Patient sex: M
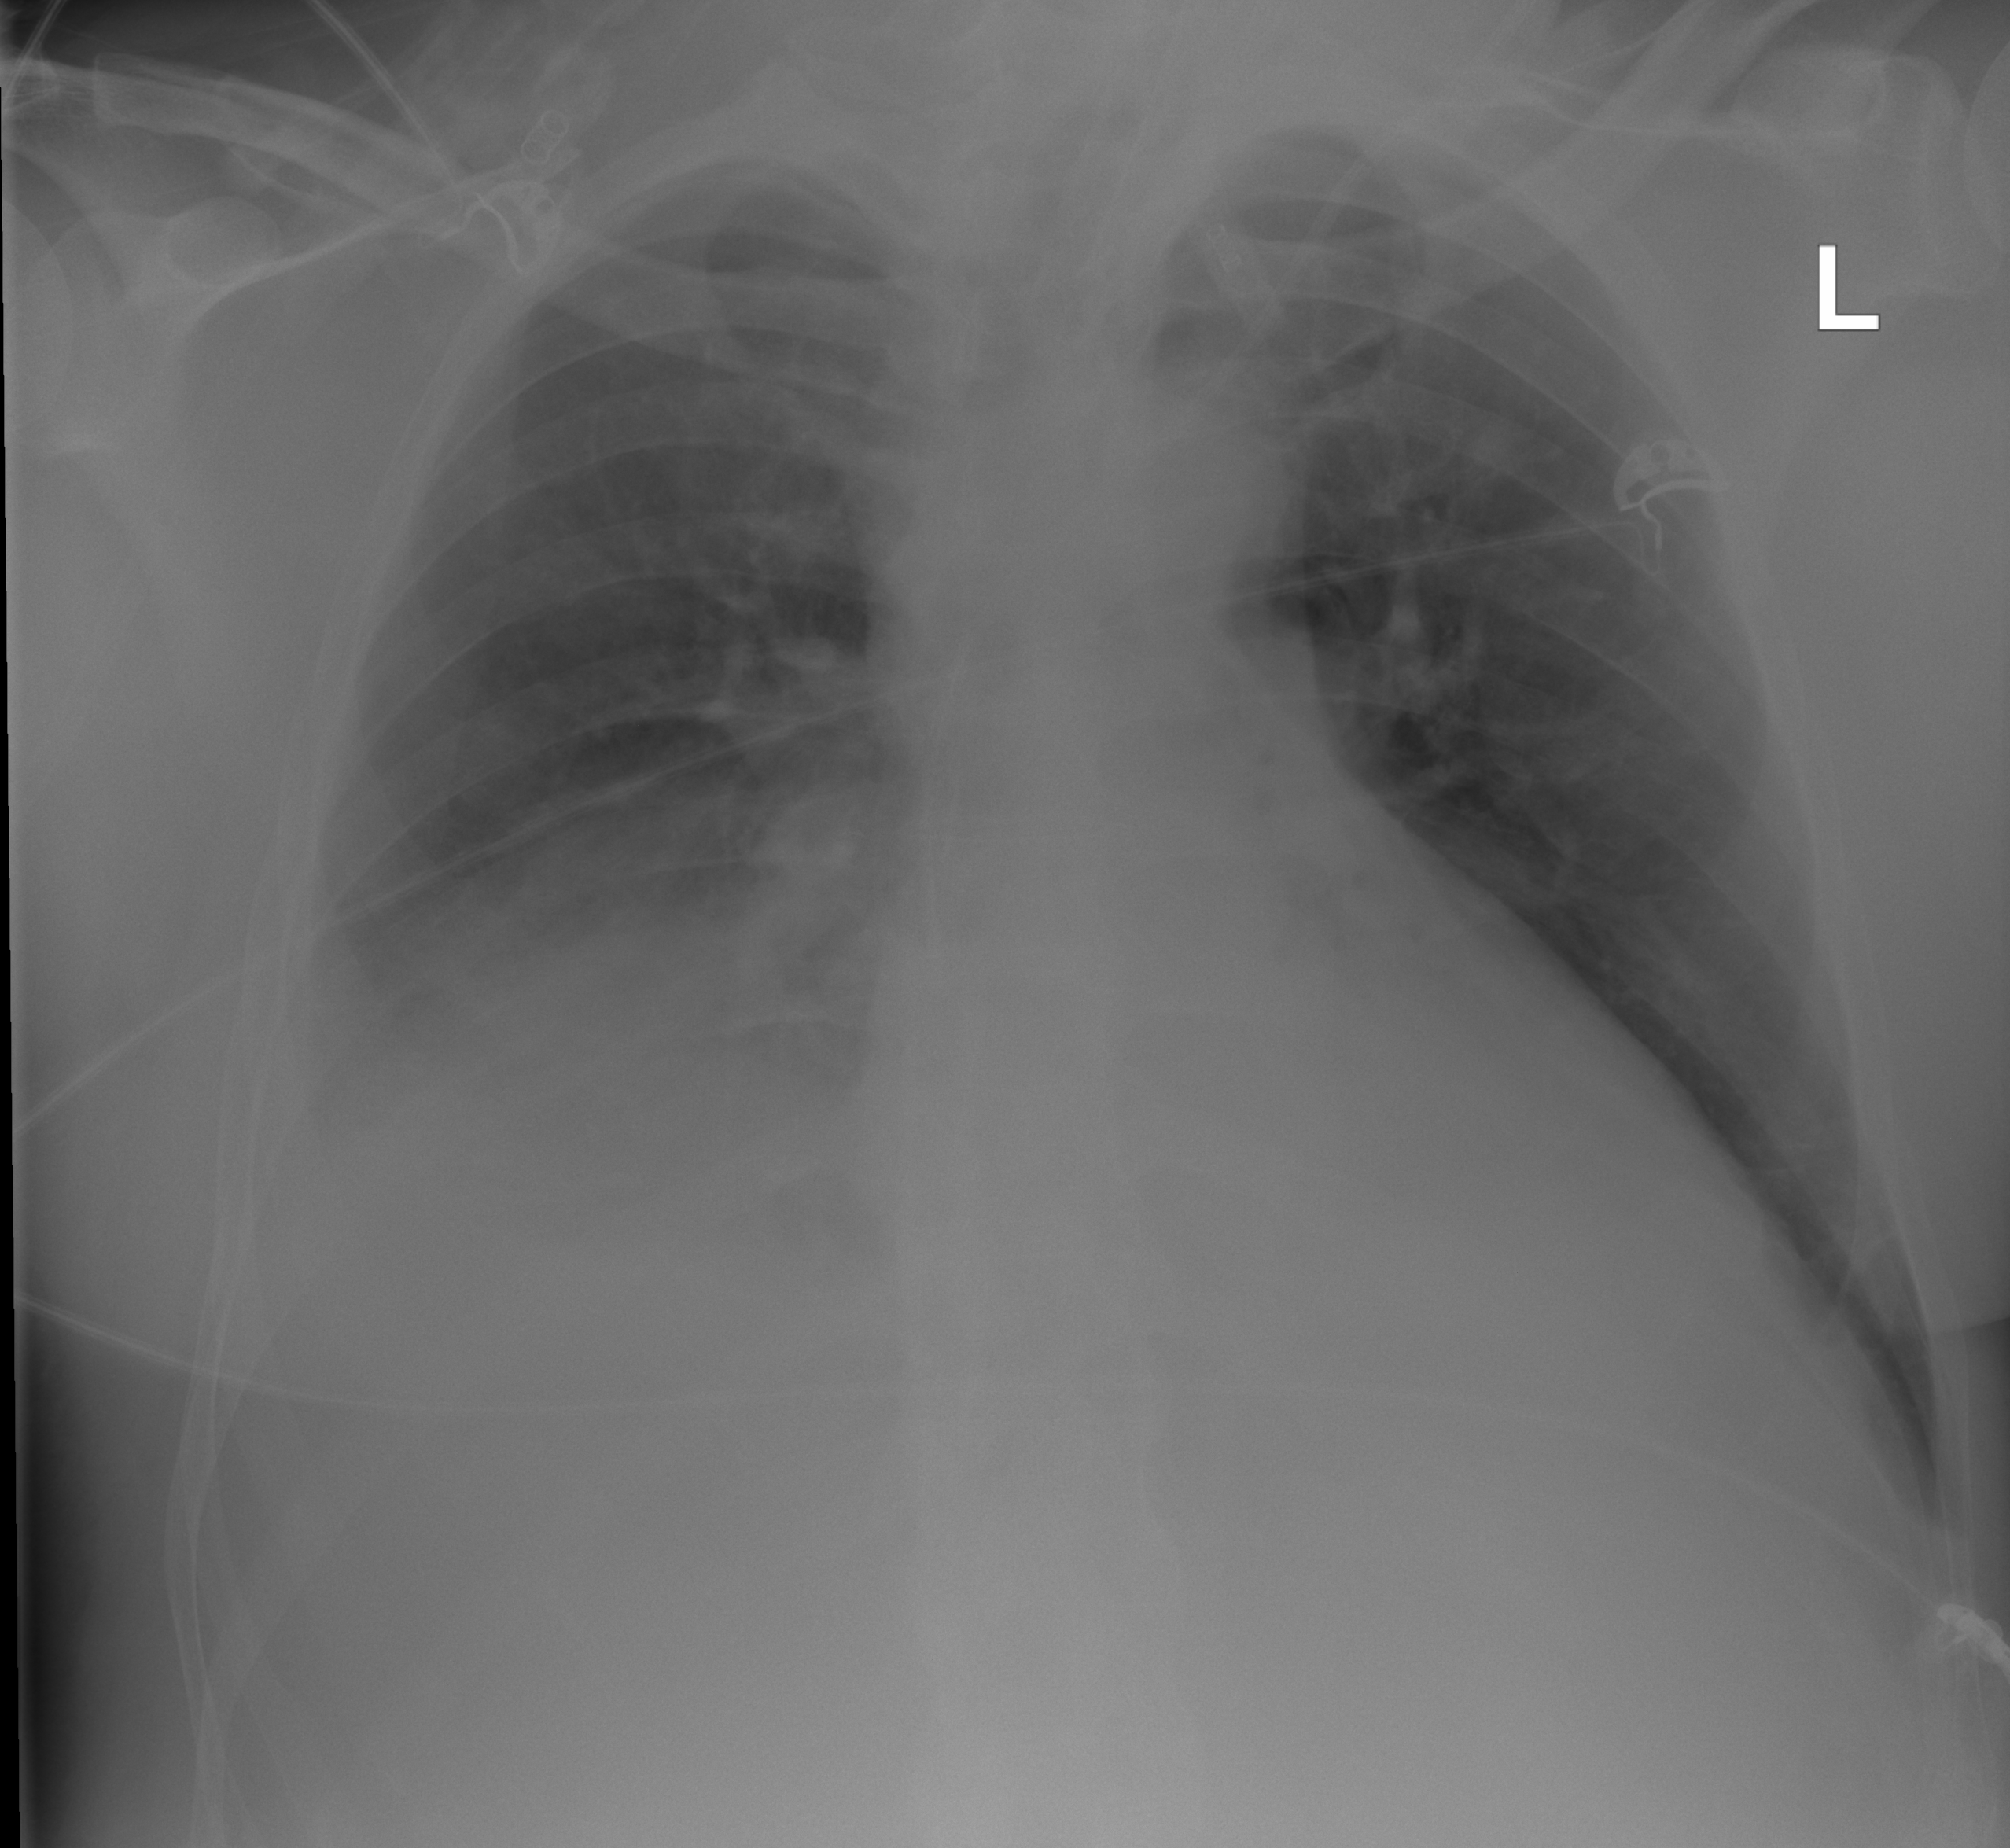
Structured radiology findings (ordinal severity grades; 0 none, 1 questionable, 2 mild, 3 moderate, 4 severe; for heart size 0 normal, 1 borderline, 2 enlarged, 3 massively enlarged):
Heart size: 2
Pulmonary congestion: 2
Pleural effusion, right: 3
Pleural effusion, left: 2
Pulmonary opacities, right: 3
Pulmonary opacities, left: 0
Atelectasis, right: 2
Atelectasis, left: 2